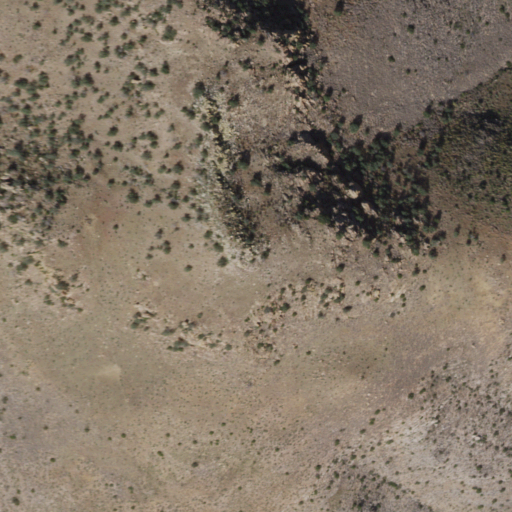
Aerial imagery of mountain in Arizona named North West Dome containing shrub, evergreen forest, and grassland